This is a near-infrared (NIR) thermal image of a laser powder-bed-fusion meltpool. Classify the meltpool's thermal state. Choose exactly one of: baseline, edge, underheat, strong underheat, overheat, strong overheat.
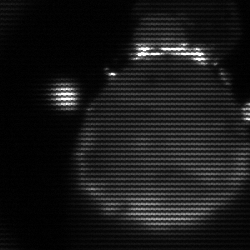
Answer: edge